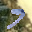
Label: 9